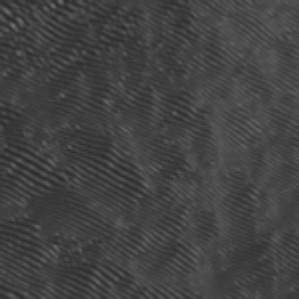
Label: frost